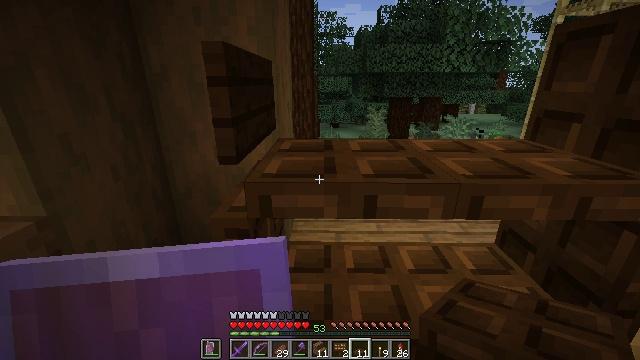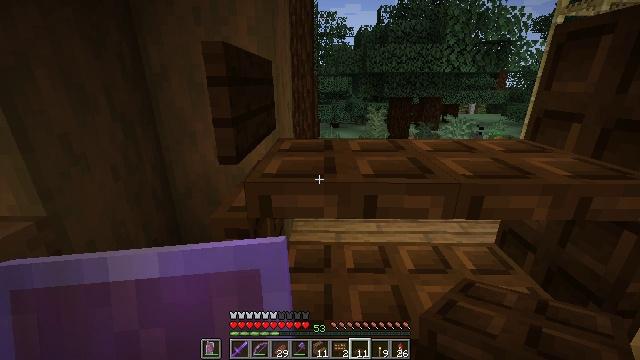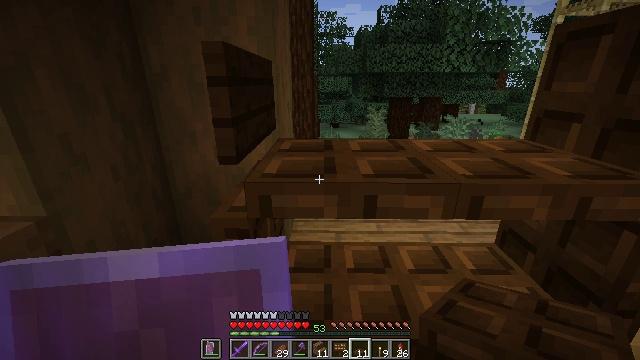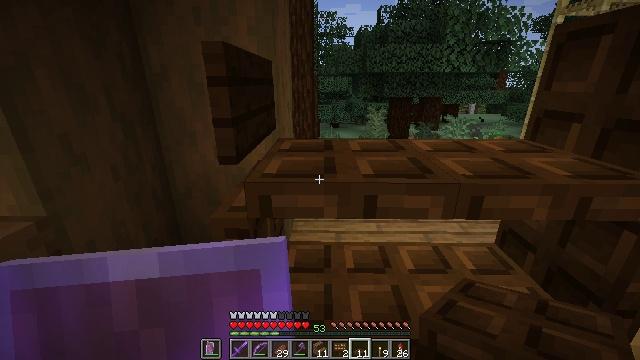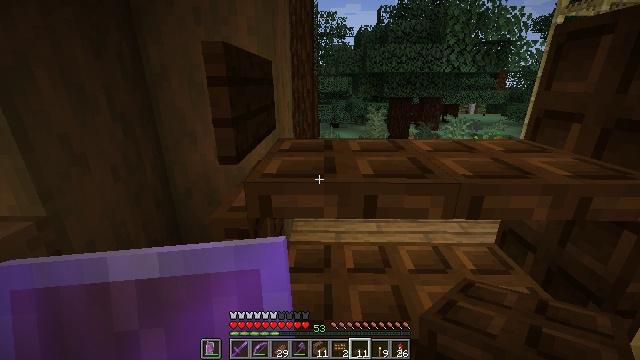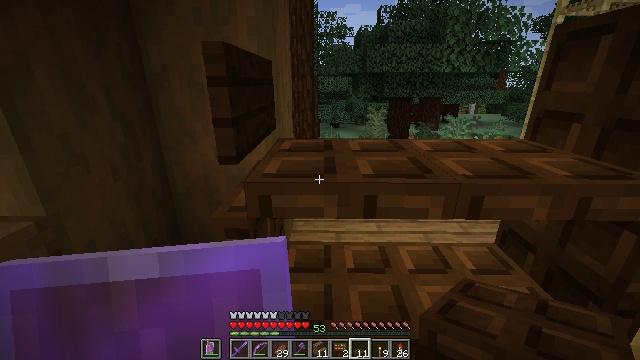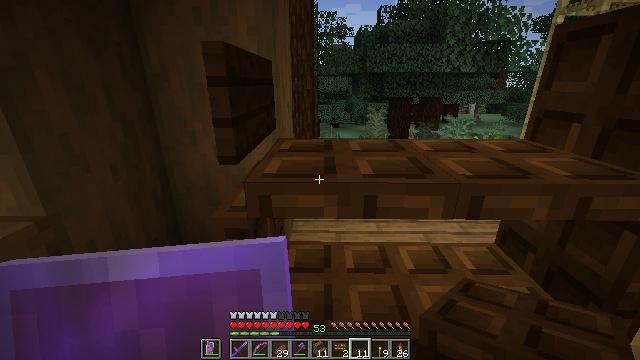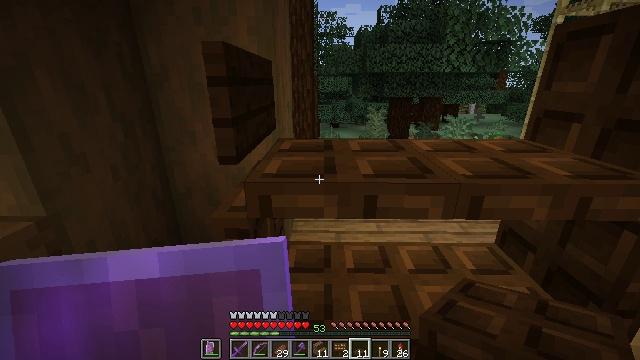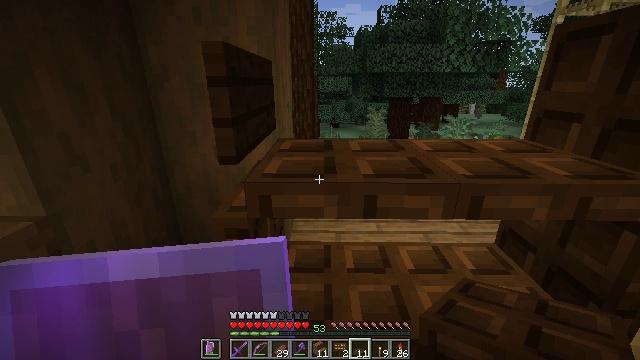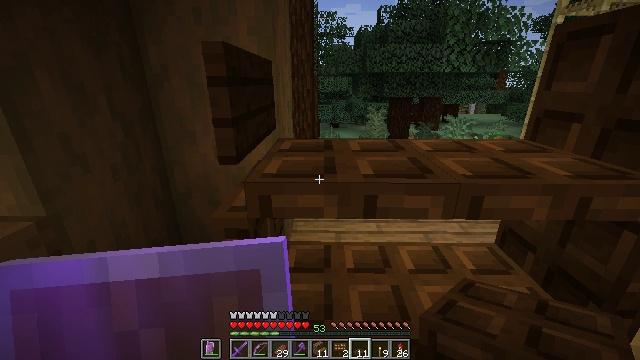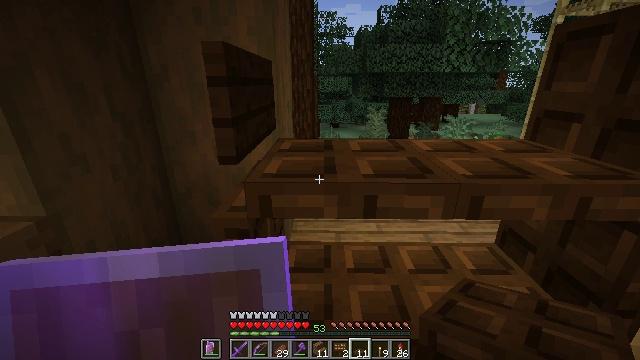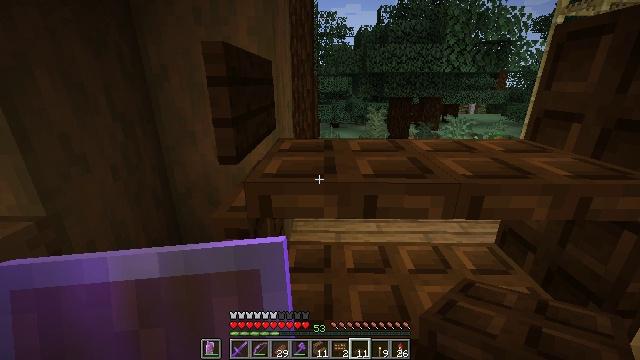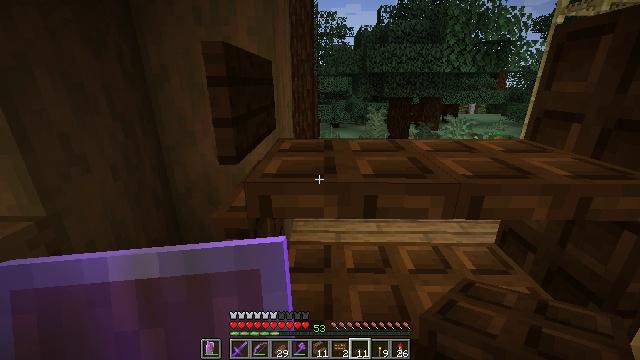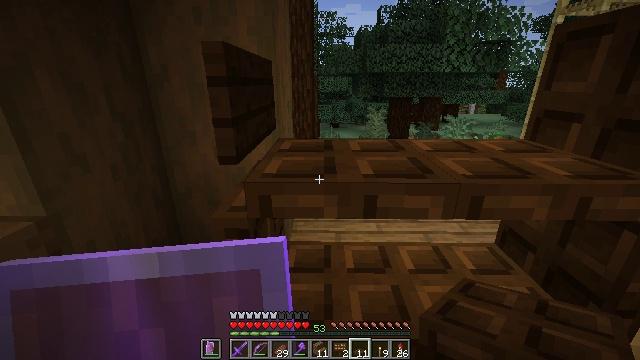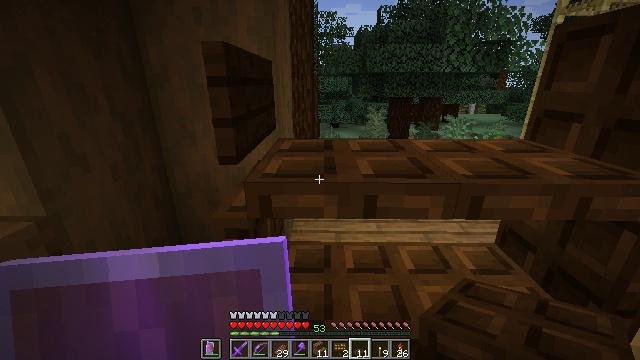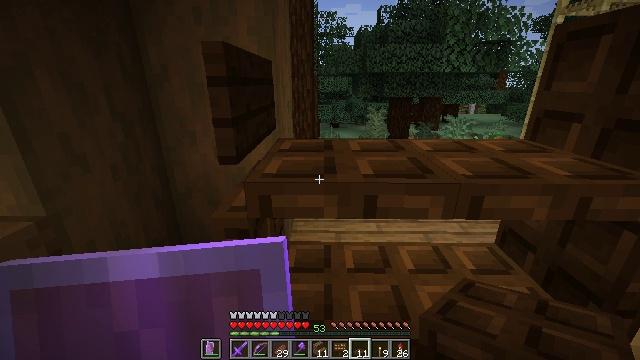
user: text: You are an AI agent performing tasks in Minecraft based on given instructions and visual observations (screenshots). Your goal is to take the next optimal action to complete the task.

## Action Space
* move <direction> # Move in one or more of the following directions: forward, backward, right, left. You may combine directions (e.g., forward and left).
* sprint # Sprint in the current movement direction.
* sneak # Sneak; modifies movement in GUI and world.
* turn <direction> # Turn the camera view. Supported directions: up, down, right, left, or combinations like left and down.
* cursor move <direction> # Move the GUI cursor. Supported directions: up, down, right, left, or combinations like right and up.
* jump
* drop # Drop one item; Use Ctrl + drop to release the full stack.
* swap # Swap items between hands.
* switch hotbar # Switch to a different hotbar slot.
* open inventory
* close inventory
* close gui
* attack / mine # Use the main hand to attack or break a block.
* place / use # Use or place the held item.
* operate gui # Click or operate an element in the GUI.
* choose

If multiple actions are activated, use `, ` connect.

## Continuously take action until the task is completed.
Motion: motion action
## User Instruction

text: Remove the dark oak wall sign to reuse it later.
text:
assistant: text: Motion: no_op
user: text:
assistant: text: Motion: no_op
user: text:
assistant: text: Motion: no_op
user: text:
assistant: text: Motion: no_op
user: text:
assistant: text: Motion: no_op
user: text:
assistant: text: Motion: no_op
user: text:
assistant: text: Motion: no_op
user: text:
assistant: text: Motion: no_op
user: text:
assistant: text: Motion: no_op
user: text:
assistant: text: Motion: no_op
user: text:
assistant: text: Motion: no_op
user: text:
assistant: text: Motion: no_op
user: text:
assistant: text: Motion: no_op
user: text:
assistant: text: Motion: no_op
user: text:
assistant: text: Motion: no_op
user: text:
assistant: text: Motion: no_op
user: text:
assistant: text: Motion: no_op
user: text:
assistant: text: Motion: no_op
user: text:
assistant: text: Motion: no_op
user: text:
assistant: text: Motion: no_op
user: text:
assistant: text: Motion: no_op
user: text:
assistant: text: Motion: no_op
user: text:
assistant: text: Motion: no_op
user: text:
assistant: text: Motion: no_op
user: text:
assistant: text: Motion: no_op
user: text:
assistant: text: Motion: no_op
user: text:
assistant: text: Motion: no_op
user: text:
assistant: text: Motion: no_op
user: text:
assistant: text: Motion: no_op
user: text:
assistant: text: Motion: no_op